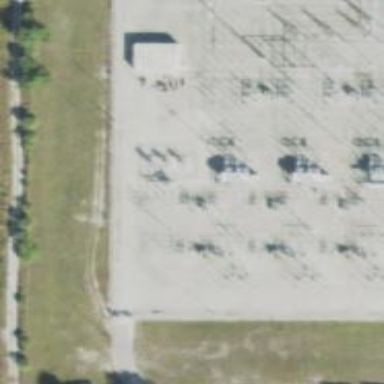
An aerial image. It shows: Switch used for power control.